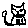
Label: cat